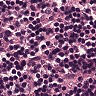
Metastatic tissue present: no